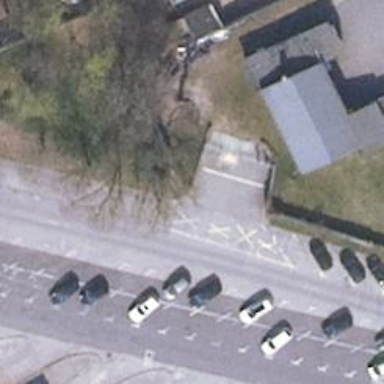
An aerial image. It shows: Fuel station.